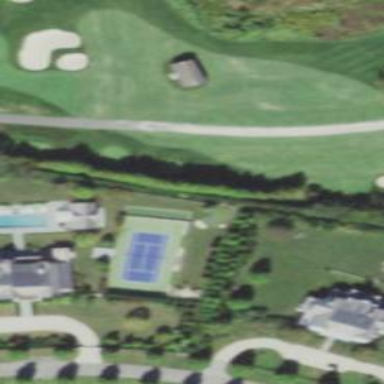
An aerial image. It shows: Golf tee.